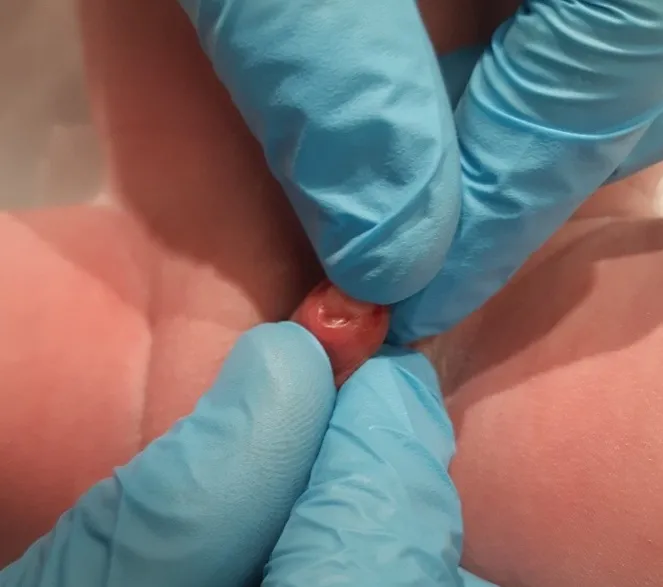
Movement of the sac away from the urethral opening.
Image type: medical_photograph (skin_photograph)